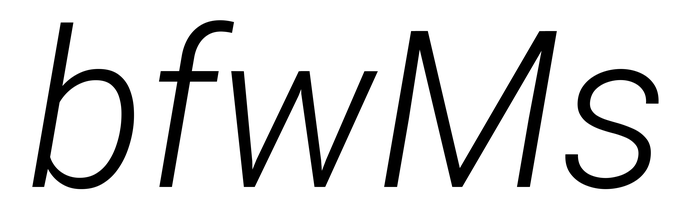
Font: Roboto-Italic_Light_Italic